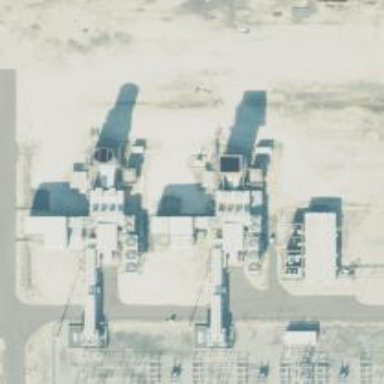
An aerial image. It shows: Gas turbine generator powered by gas.